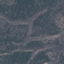
Land use / land cover class: HerbaceousVegetation